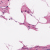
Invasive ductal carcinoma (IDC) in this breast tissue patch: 0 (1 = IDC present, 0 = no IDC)